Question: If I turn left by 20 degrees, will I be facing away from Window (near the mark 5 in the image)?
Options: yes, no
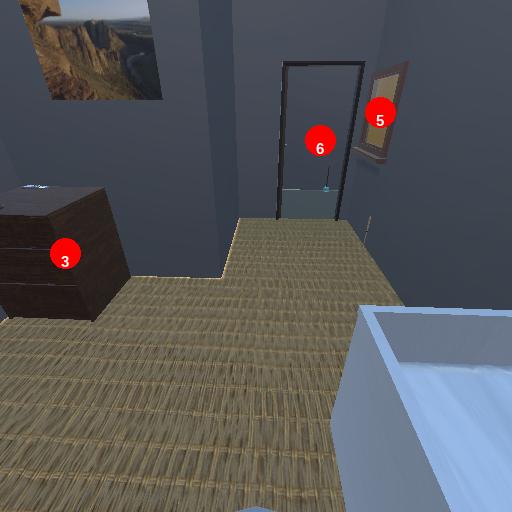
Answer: yes